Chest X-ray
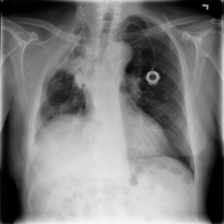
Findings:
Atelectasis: negative
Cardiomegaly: negative
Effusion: negative
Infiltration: negative
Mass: negative
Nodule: positive
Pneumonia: negative
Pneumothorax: negative
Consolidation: negative
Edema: negative
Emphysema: negative
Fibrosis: negative
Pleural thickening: negative
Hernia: negative